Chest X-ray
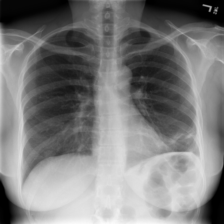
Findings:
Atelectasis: positive
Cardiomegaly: negative
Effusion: negative
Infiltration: negative
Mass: negative
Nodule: positive
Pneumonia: negative
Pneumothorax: negative
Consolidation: negative
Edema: negative
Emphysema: negative
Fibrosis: negative
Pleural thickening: negative
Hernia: negative